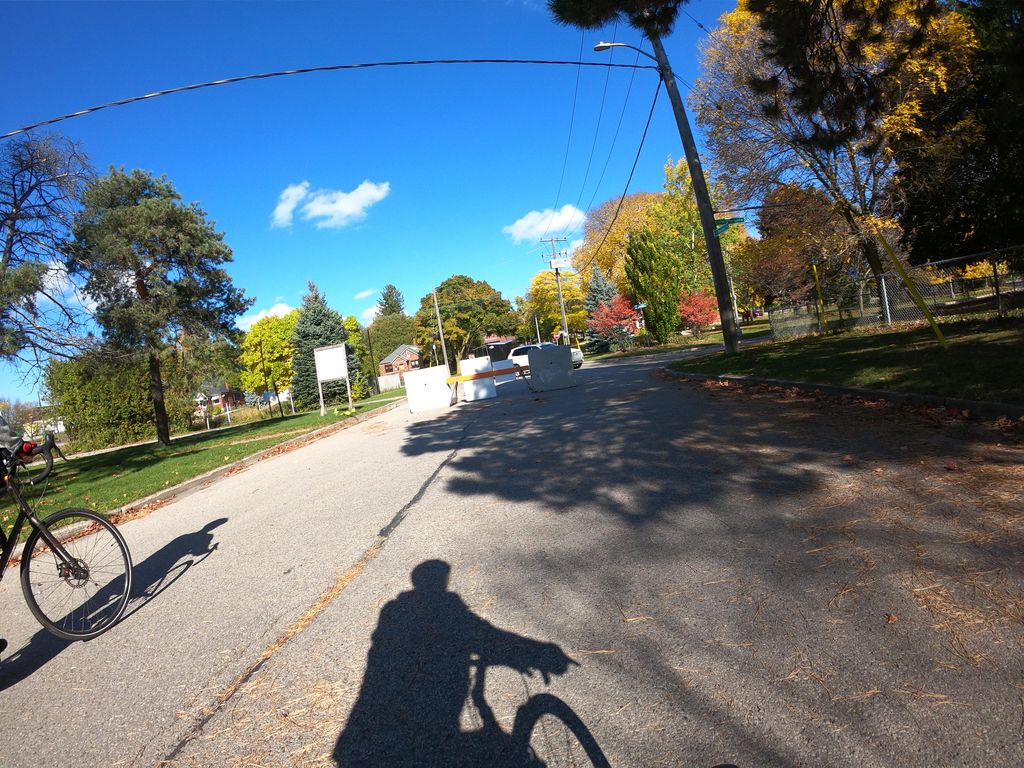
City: kitchener-waterloo